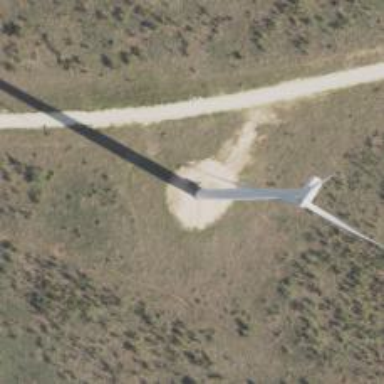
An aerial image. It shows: Wind generator with horizontal axis. The generator is wind turbine.